Question: How to Insert variable value to string python?
I need to insert 'g' value to {g} in html text.

tried f string and it doesn't work
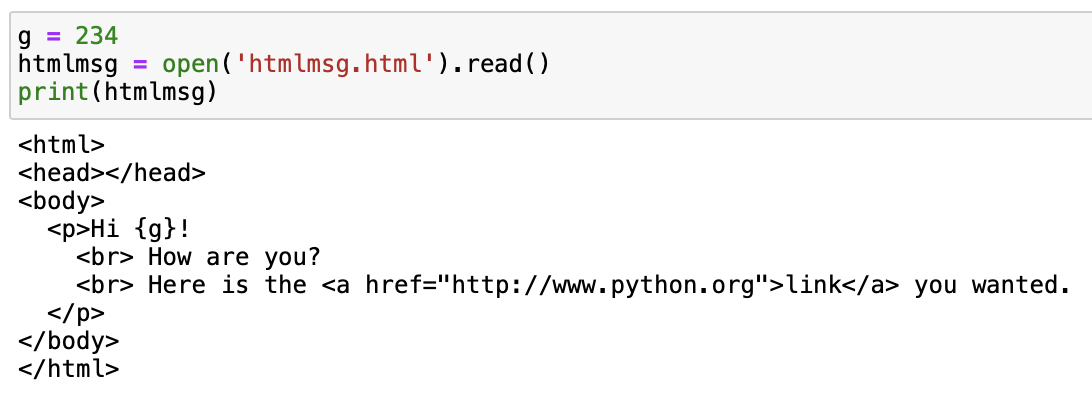
Answer: You can use <URL> to insert value into '{g}' in your example
'''
g = 234
text = '''
<p>Hi {g}!</p>
'''
print(text.format(g=g))
'''